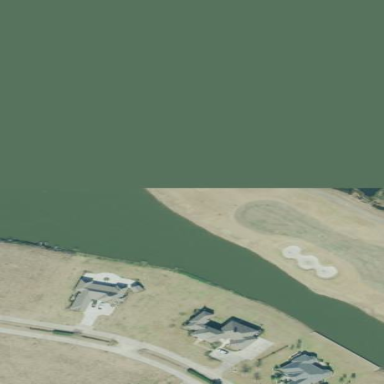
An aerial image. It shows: Water hazard in golf course. The hazard is natural water feature.